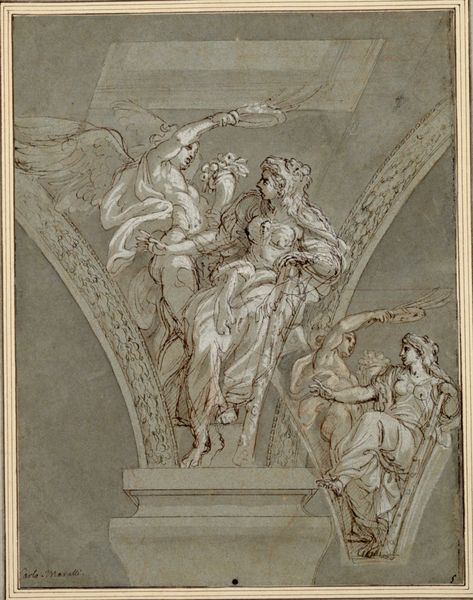
Titel: Allegorie. (Die Tugend, mit Löwenfell und Keule, wird von der personifizierten Ehre bekrönt, die, ein Füllhorn in der Linken, mit der Rechten Kranz und Palmzweig über sie hält; dieselbe Szene kleiner wiederholt)
Künstler: Carlo Maratta
Standort: Wien
Institution: Albertina, Wien
Schlagwörter: feder, flügel, hand, himmel, mann, weiß, aquarell, frauen, sitzen, blumen, braun, brust, fenster, frau, grau, kleid, marmor, pfeiler, skizze, säule, säulen, zeichnung, tuch, architektur, arm, barock, falten, füllhorn, horn, signatur, kirche, gewand, haare, decke, krone, renaissance, engel, früchte, zwei, studie, dekor, sitzt, stuck, tusche, gewölbe, bleistift, allegorie, entwurf, kranz, zwickel, rom, kapitell, triumph, jüngling, krönung, heiliger, putten, doppelt, drau, römisch, zeichung, lünette, element, carlo, vernunft, carlo maratta, kapitel einer säule